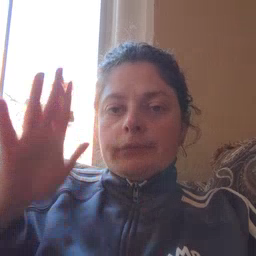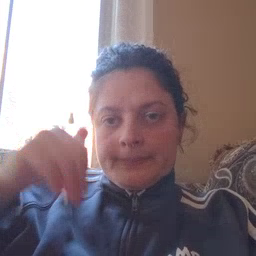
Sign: donkey